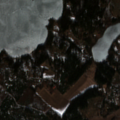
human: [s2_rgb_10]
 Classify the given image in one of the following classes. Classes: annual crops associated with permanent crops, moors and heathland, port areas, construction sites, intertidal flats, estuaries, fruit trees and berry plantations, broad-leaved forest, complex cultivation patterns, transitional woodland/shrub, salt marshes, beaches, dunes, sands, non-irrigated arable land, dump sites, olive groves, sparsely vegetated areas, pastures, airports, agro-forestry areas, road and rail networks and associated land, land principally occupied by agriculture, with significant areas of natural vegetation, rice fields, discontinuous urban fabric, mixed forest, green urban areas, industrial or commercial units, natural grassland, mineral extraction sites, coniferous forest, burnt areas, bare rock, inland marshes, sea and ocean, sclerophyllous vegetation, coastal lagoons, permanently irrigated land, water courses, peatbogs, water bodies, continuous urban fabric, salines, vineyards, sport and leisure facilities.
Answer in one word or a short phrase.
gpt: non-irrigated arable land, mixed forest, water bodies